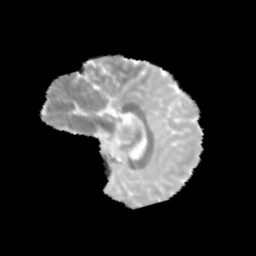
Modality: MD
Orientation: sagittal
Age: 10
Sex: female
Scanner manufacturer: siemens
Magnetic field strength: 3 T
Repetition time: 3.8 s
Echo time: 0.07 s